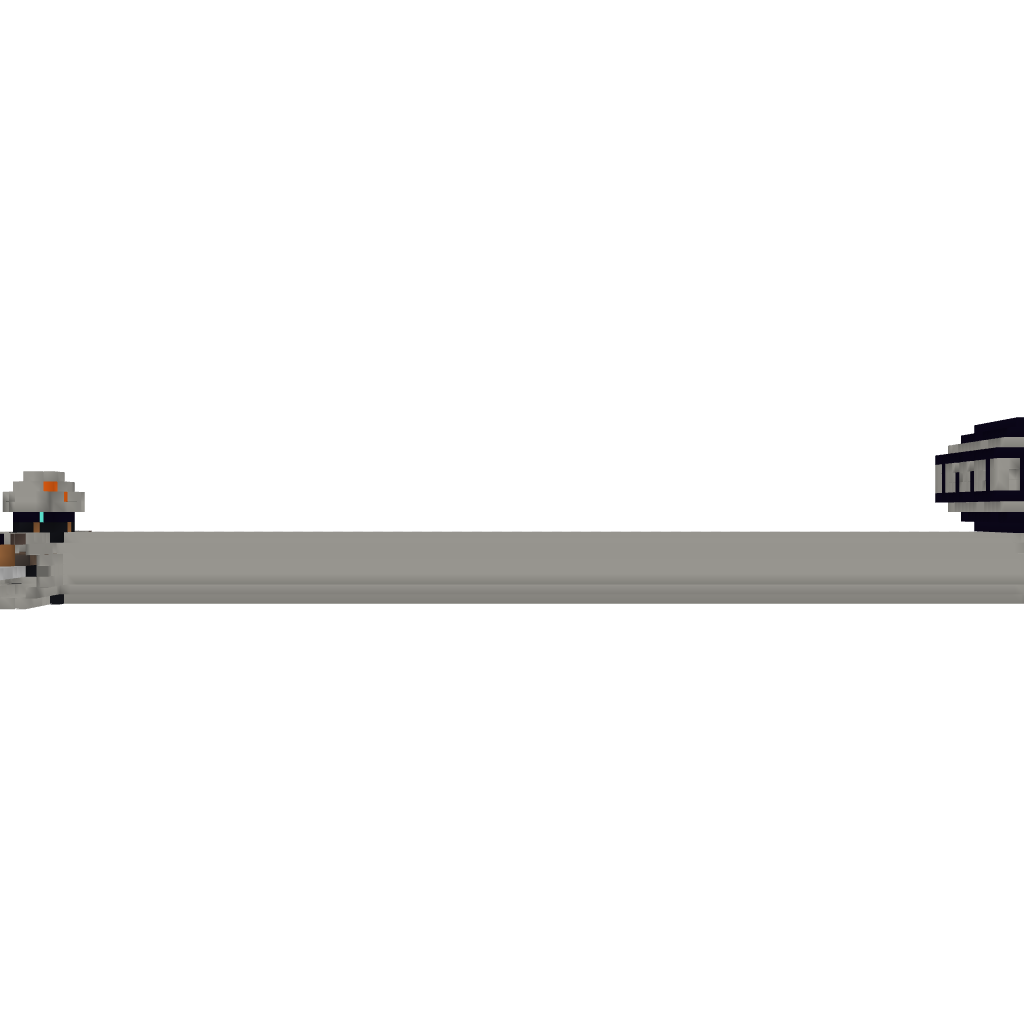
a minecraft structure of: The Sonic Transport Station